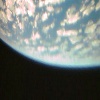
Label: cloud